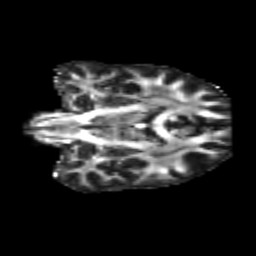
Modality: FA
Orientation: coronal
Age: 26
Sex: male
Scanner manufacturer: siemens
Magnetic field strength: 3 T
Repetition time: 1.8 s
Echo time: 0.07 s